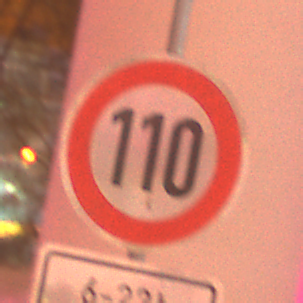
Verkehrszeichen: Geschwindigkeit110
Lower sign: ZeitangabenMitBeschraenkungAufWochentage4
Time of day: Night
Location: Outdoor (Urban)
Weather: Overcast
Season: Winter
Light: Artificial